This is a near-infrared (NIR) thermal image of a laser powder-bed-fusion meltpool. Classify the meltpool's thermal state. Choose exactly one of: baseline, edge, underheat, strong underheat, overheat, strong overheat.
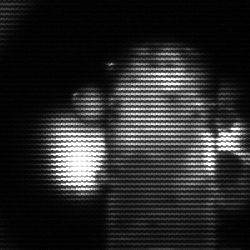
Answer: strong underheat